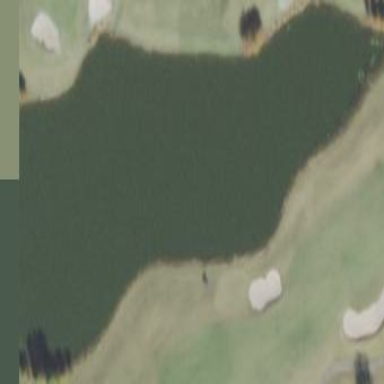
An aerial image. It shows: Water hazard on golf course.